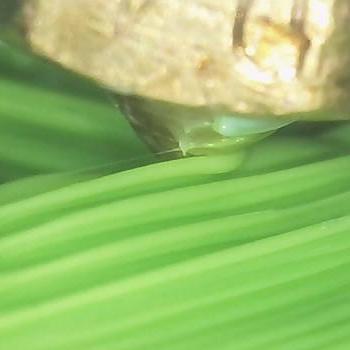
Flow rate: 252%